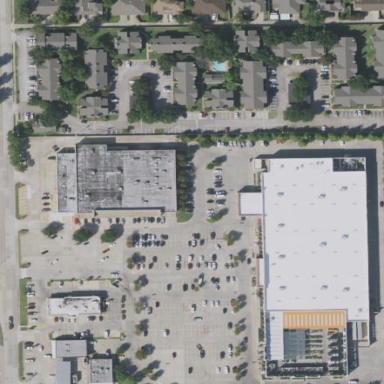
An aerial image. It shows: Retail area.